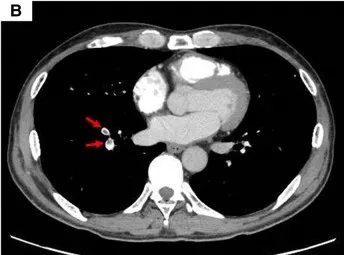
Contrast-enhanced computed tomography. (A, B) Multiple thrombi in both pulmonary arteries (arrow).
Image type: radiology (ct)